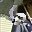
Label: 6